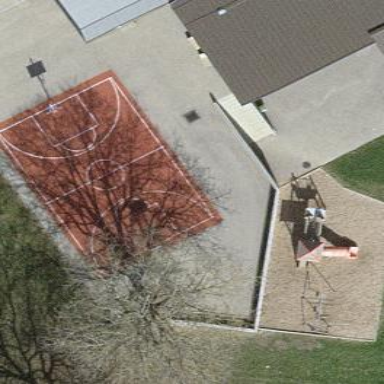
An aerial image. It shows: Basketball court on leisure land pitch.